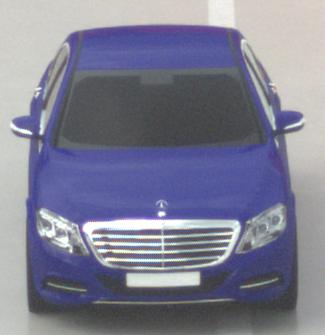
Make: Mercedes-Benz
Model: S 400 HYBRID
Detailed model: S-Class (222) Limousine
Model produced from: 2013/05
Model produced until: 2015/04
Doors: 4
Color: blue
Road condition: wet road
Daytime: morning or afternoon
Contrast: low contrast